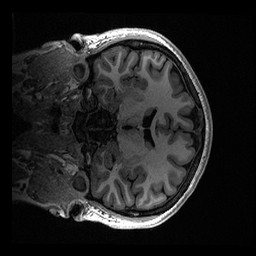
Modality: T1w
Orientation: coronal
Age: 21
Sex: female
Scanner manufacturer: ge
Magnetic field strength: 3 T
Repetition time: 0.006952 s
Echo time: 0.00292 s